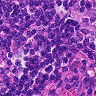
Metastatic tissue present: no